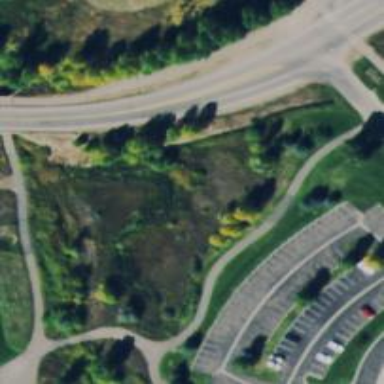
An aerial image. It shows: Track designated as Golf Cart Path.